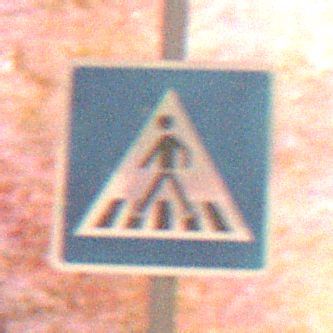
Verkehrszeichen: FussgaengerueberwegRechts
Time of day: Night
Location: Outdoor (Nature)
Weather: Clear
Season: NotSpecified
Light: Natural